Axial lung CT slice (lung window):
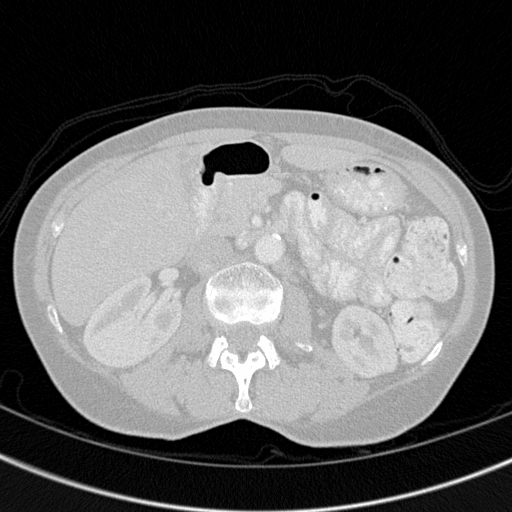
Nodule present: no